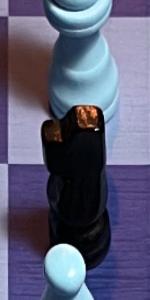
Label: Knight_Black